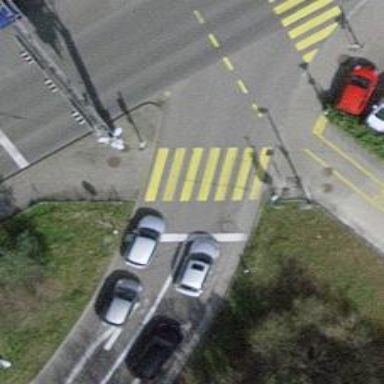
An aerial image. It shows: Crossing with traffic signals.